Question: I am trying to arrange two divs like the image below.

So, what I tried is this.
'''
<div class="popup">
<div class="close-button">
<a class="close" href="#">
<img alt="" src="/images/lb/close.png" width="30" height="30"></a>
</div>
</div>
'''
And my css:
'''
.close-button {position:absolute; top:-0.5em; right:-0.5em; z-index:10;}
'''
However, my x button is positioned with respect to root 'div', and display x button in top right corner of the browser.
Is there a way to set absolute position to its parent instead of setting it to root element?
Thank you.
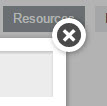
Answer: To do absolute positioning based on the parent, the parent must be positioned using relative.
'''
.popup {
position: relative;
}
. close-button {
position: absolute;
top: -0.5em;
right: -0.5em;
z-index: 10;
}
'''